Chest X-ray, PA view. Patient: 69 years old, sex M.
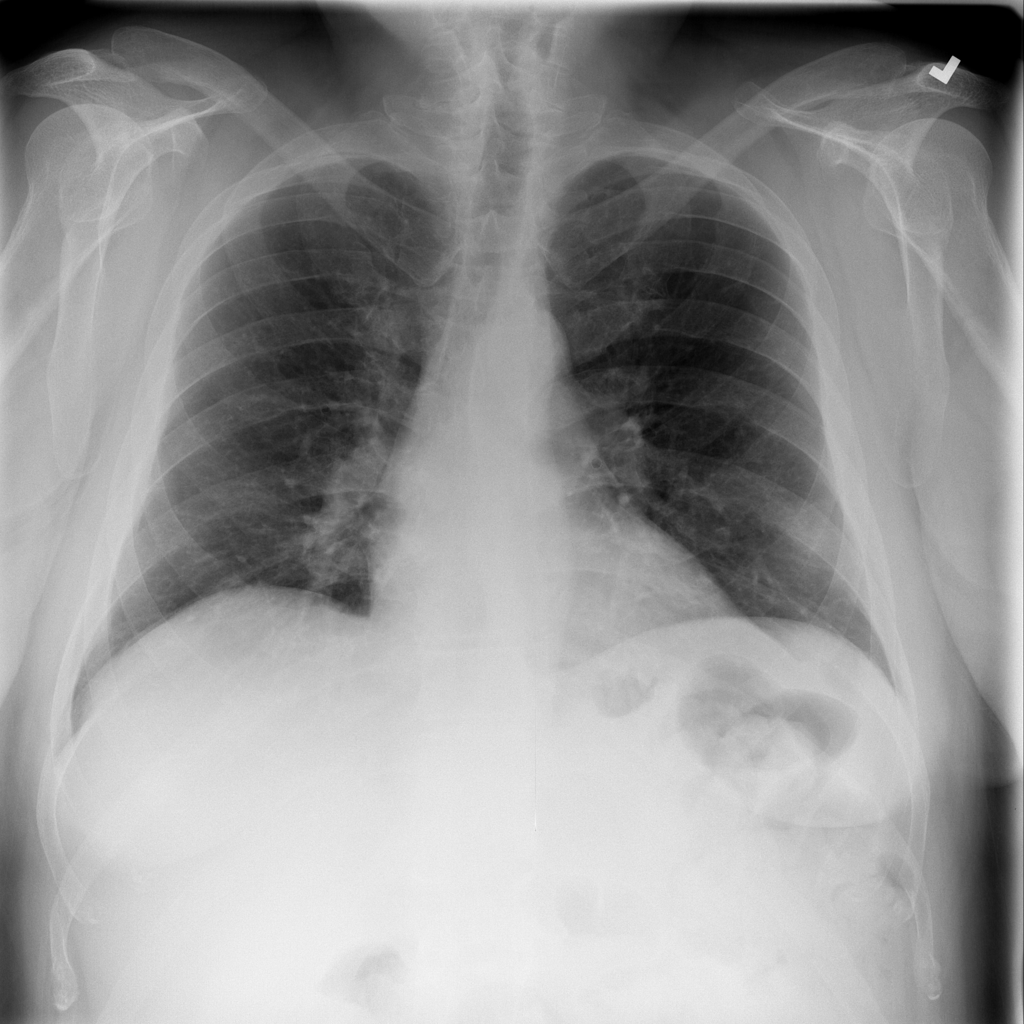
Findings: No Finding